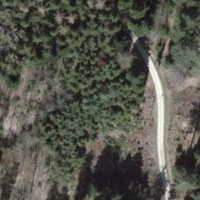
EUNIS habitat code: 44
Species observed at this site:
Sambucus racemosa